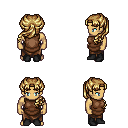
a pixel art fantasy rpg character, male body template, human, tanned skin, brown tunic, robe skirt, blonde princess hairstyle, black shoes, four views (front, back, left, right), 2x2 character sprite sheet, small pixel art, hard edges, no anti-aliasing